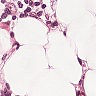
Metastatic tissue present: yes